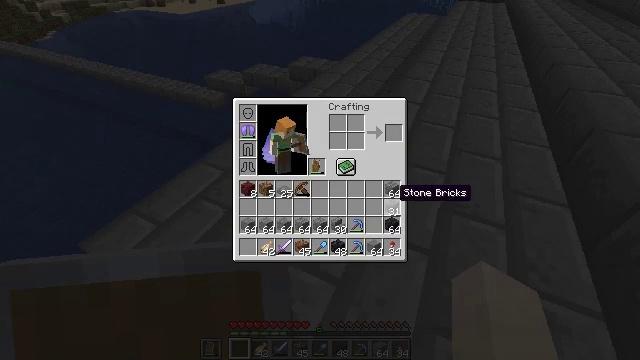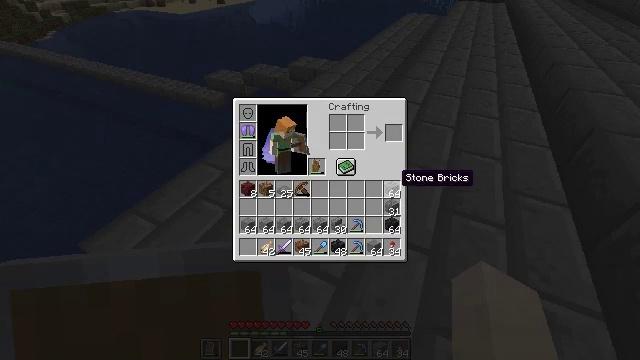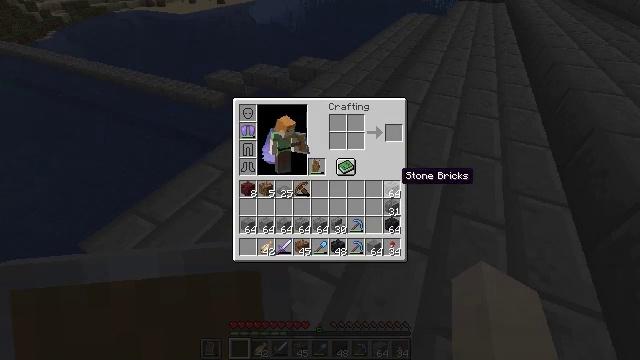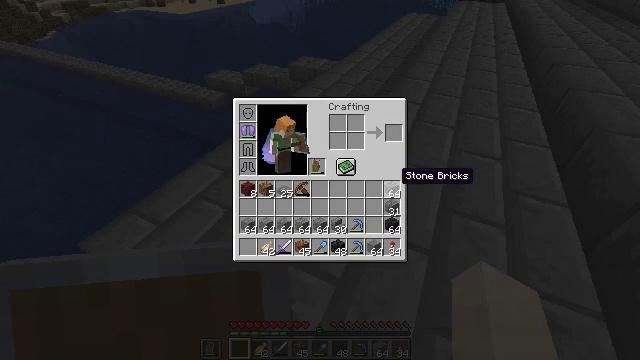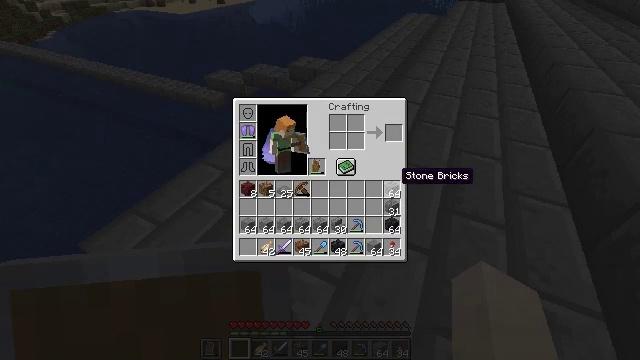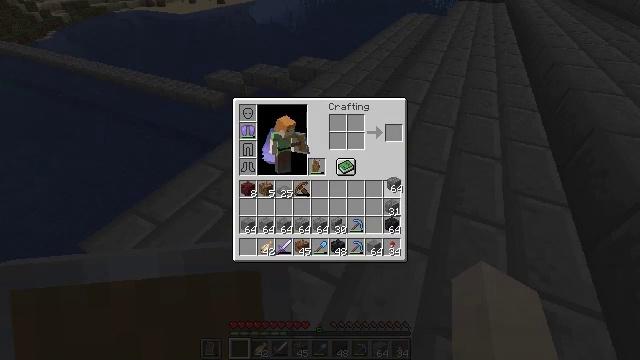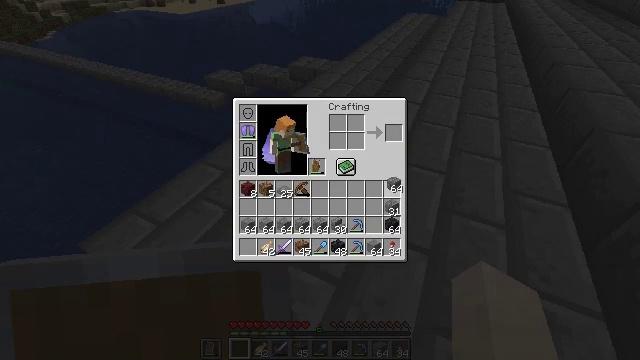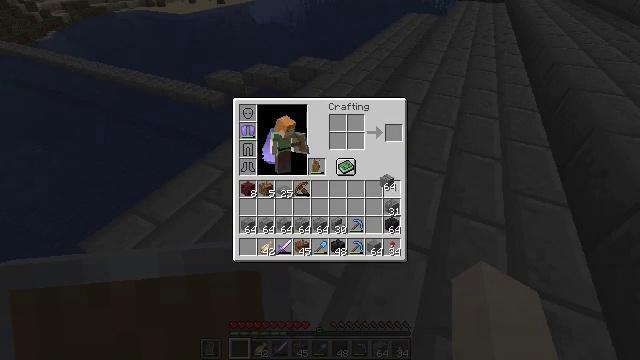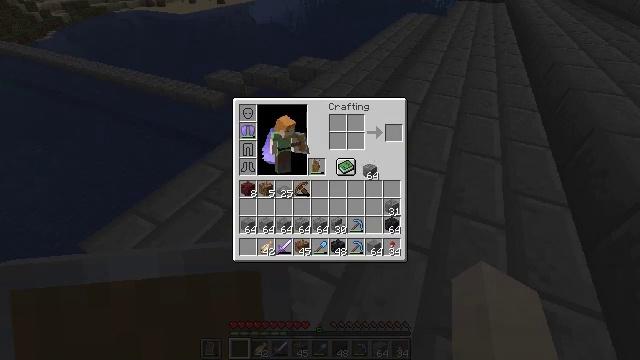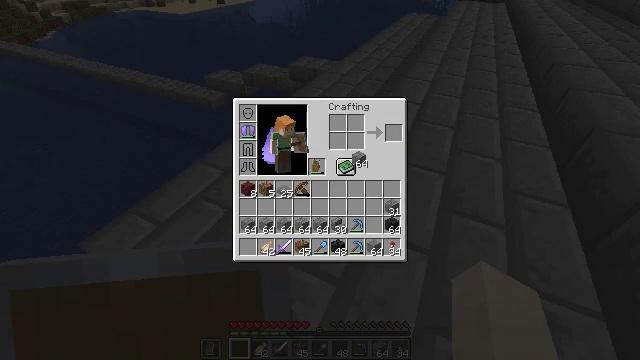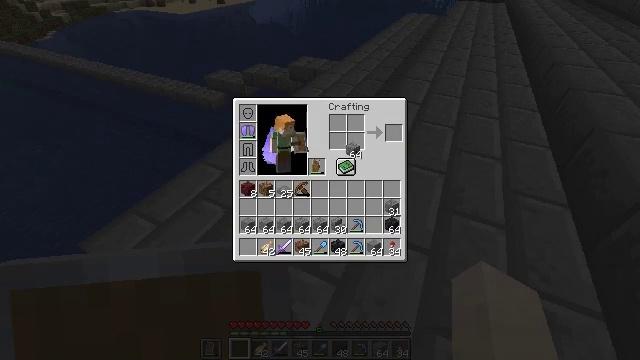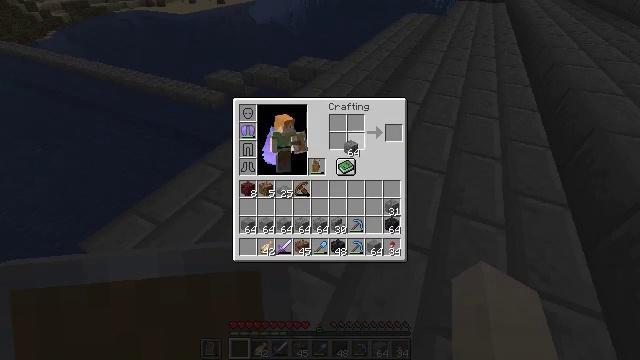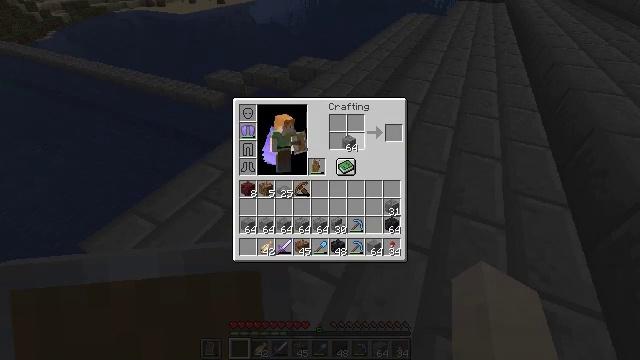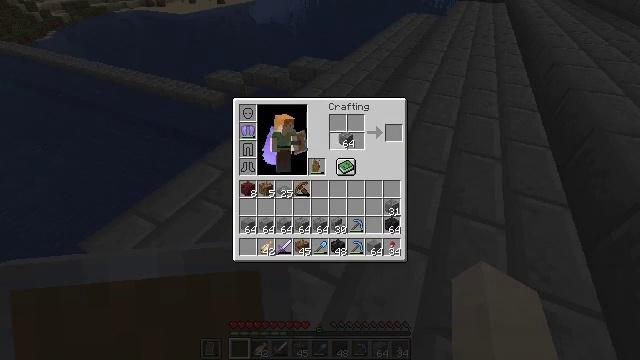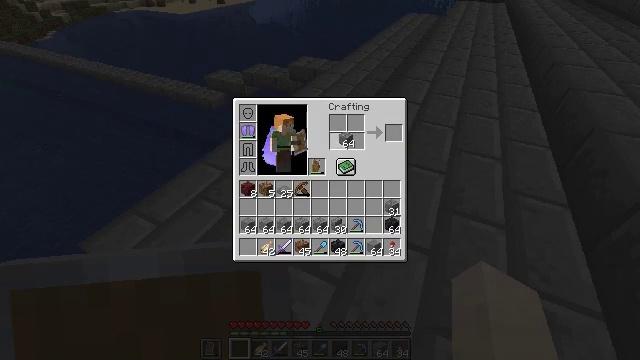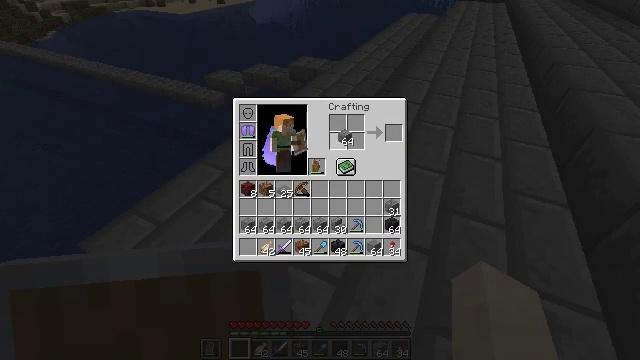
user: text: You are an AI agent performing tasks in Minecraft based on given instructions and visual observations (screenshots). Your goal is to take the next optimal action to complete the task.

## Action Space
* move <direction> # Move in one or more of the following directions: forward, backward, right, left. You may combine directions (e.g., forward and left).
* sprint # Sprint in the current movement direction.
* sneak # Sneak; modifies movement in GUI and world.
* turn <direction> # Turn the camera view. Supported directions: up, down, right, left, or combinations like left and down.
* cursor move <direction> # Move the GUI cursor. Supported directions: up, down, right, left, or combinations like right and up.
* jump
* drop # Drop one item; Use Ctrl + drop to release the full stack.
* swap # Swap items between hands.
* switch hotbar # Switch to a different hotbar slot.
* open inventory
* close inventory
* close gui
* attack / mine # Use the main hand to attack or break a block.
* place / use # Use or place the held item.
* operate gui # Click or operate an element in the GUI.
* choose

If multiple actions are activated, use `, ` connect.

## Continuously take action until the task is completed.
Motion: motion action
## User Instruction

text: Make stone brick slabs with stone bricks in the crafting table.
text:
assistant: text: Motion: cursor move up
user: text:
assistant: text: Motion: no_op
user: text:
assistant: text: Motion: no_op
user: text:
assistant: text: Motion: no_op
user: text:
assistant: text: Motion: operate gui
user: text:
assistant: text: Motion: operate gui
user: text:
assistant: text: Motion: cursor move left
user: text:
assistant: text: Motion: cursor move left and up
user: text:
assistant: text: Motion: cursor move left and up
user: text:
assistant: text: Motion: cursor move up
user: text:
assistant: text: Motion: no_op
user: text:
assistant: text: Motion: no_op
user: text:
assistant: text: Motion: no_op
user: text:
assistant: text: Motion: no_op
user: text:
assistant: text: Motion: no_op
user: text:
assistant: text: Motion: no_op
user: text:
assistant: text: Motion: no_op
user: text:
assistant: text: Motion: no_op
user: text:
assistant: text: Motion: no_op
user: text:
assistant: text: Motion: cursor move right and down
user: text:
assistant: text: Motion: cursor move right and down
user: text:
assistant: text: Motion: cursor move right and down
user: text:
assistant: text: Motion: no_op
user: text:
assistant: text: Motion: no_op
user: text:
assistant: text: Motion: no_op
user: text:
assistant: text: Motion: no_op
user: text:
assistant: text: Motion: no_op
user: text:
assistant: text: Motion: no_op
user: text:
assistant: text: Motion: no_op
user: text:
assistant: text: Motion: no_op